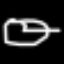
Label: clock